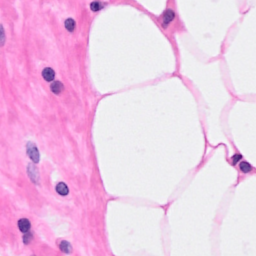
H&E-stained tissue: Breast